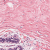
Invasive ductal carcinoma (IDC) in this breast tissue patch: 0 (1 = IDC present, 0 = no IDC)